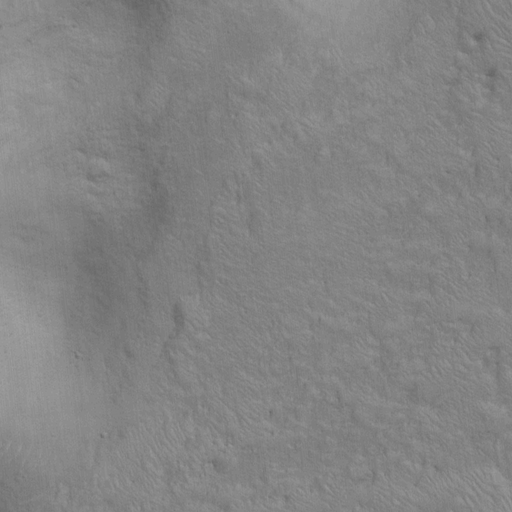
Classes present: Background, Cone